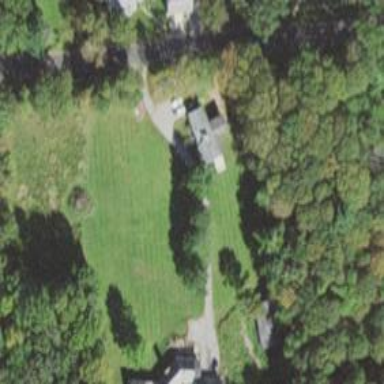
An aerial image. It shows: Residential driveway.